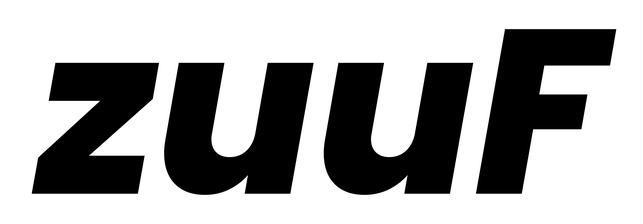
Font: Poppins-ExtraBoldItalic